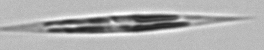
Label: Calciosolenia_brasiliensis